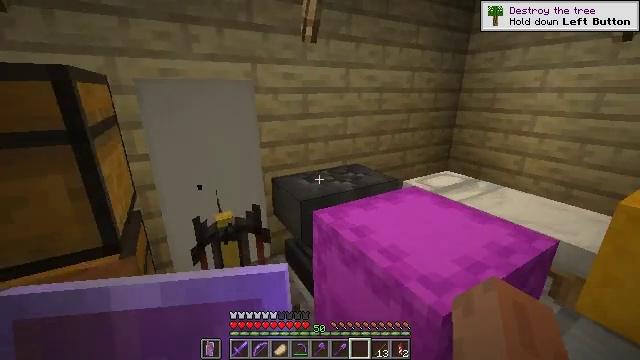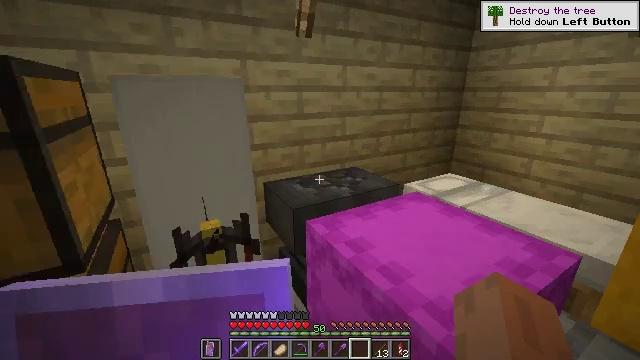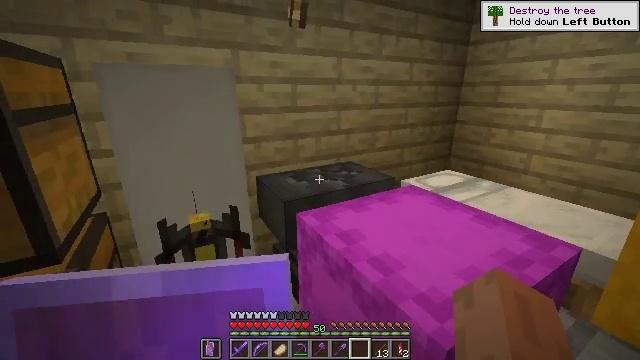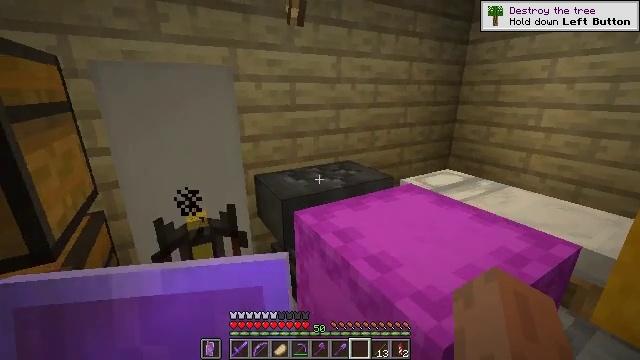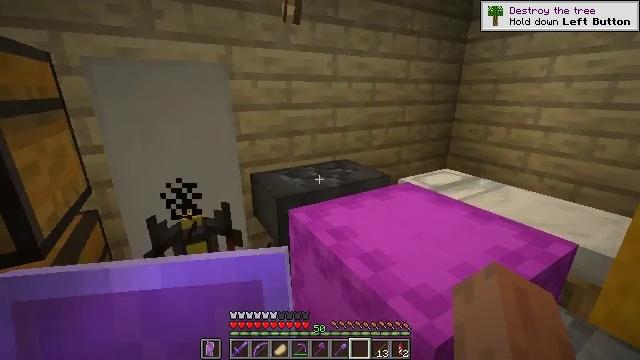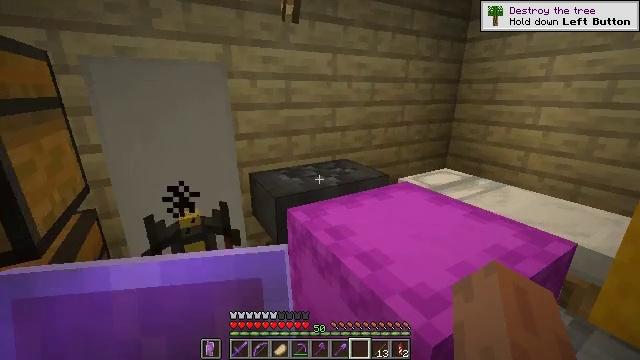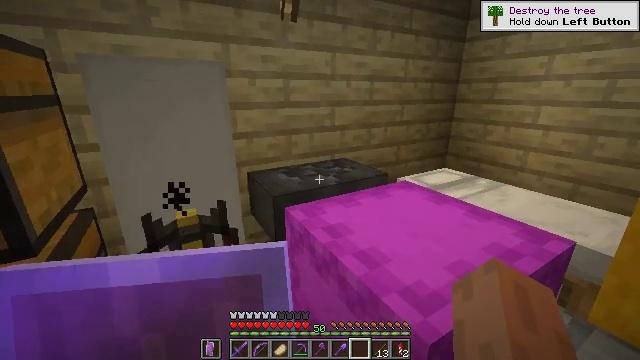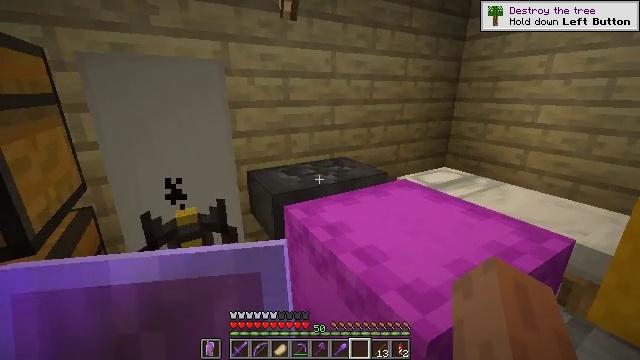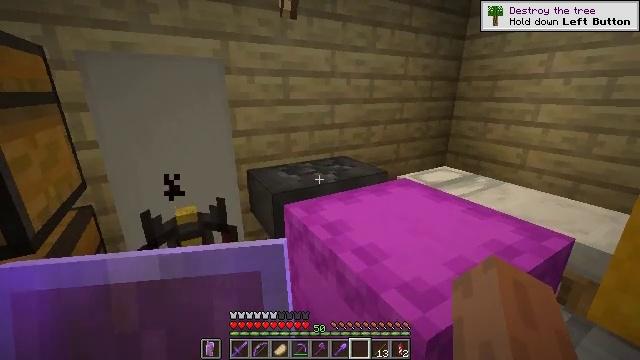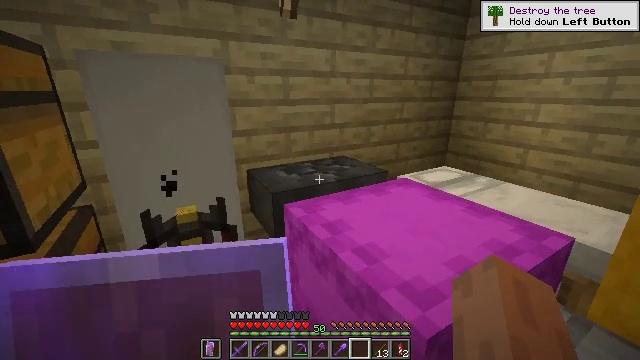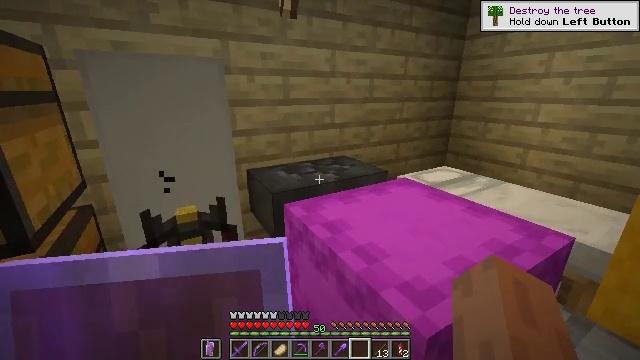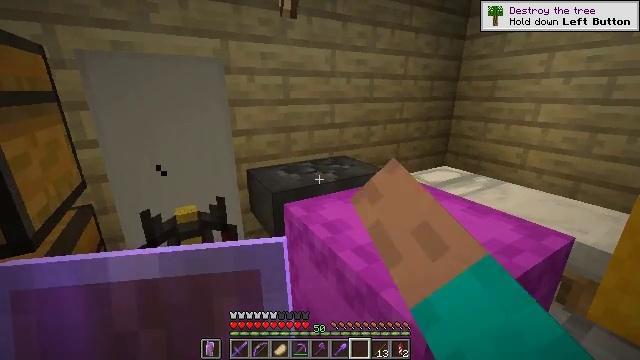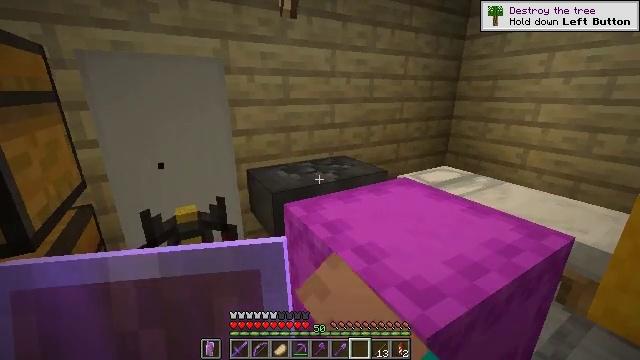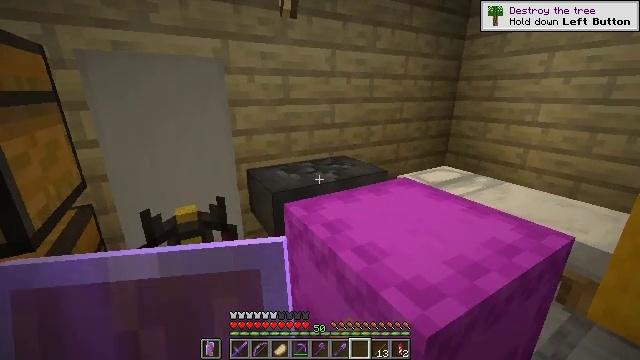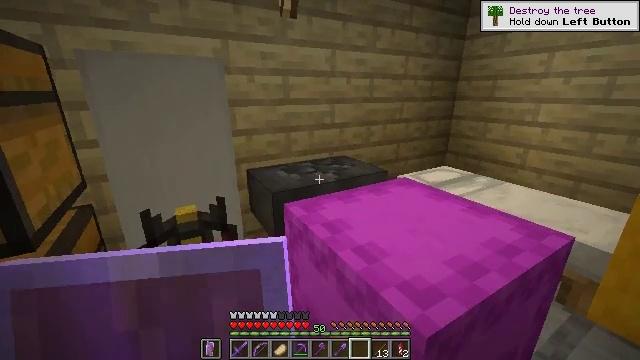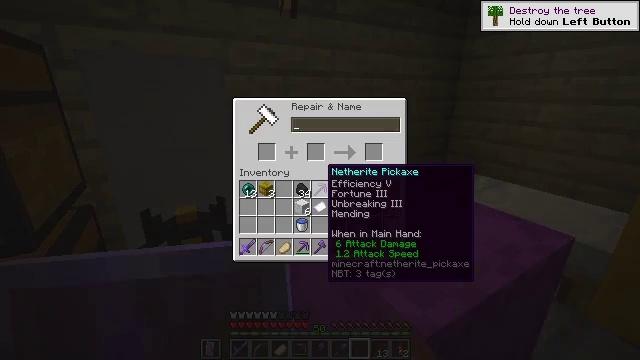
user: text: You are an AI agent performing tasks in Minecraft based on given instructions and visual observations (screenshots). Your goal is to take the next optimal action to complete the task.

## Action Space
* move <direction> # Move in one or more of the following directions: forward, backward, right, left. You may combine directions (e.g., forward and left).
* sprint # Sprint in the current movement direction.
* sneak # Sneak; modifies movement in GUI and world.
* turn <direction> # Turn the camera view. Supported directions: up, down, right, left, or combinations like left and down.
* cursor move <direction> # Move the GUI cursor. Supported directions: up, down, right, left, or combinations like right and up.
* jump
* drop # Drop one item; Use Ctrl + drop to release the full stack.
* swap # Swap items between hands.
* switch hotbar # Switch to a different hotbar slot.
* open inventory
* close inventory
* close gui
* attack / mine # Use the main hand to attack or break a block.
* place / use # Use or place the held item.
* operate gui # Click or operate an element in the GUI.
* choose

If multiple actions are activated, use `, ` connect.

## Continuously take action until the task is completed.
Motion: motion action
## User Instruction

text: craft item white banner
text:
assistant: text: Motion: move forward
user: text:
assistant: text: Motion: no_op
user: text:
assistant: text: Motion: no_op
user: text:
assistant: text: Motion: no_op
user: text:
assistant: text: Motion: no_op
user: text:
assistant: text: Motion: no_op
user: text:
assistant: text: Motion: no_op
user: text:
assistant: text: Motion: no_op
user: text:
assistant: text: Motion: no_op
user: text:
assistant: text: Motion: use / place
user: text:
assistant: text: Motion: use / place
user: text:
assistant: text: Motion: use / place
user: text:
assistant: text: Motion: no_op
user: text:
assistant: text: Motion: no_op
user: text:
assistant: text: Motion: no_op
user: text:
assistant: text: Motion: no_op
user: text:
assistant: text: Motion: no_op
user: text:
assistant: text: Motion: no_op
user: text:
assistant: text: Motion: no_op
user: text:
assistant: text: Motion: no_op
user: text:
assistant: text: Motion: no_op
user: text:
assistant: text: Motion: no_op
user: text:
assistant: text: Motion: no_op
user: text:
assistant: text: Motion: no_op
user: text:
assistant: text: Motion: no_op
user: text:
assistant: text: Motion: no_op
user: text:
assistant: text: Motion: no_op
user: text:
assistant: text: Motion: no_op
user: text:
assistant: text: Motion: no_op
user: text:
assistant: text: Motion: no_op